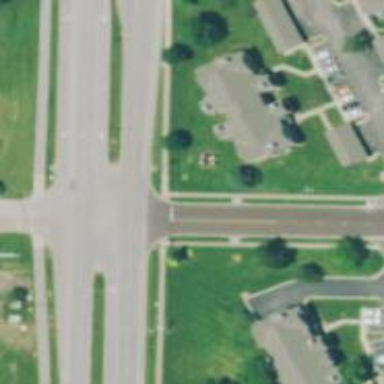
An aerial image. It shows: Dash road marking.